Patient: sex M, age 74
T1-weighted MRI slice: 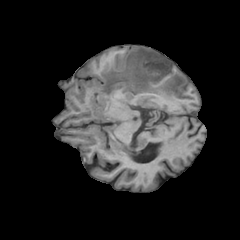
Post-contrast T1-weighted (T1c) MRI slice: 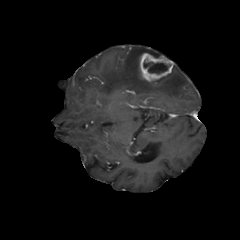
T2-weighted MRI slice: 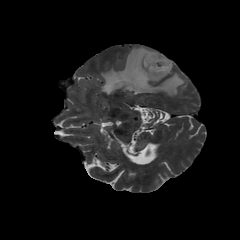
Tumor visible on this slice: yes
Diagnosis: Glioblastoma, IDH-wildtype
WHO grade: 4